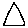
Label: triangle